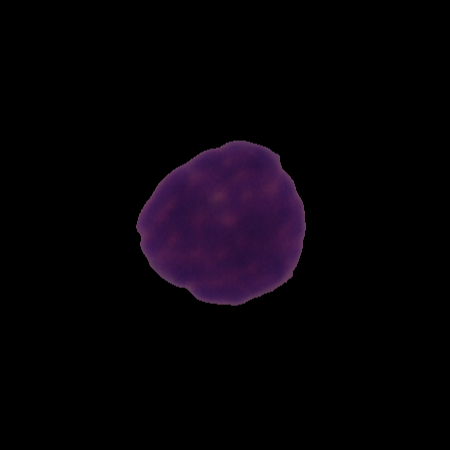
Label: healthy